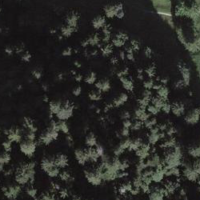
EUNIS habitat code: 43
Species observed at this site:
Veronica chamaedrys
Bartsia alpina